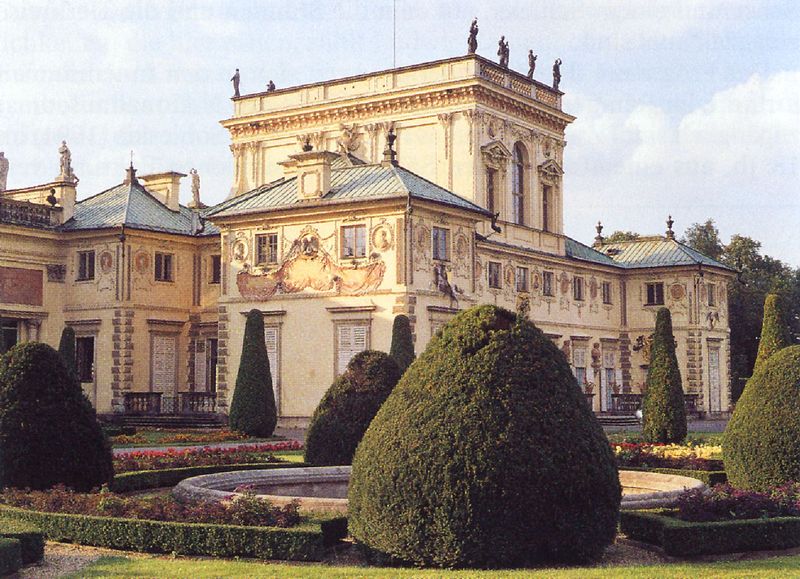
Titel: Warschau, Schloss Wilanów, Übersichtsplan Parkanlage
Standort: Warschau, Schloss Wilanów (EU - PL)
Schlagwörter: baum, himmel, wolken, blume, blumen, fenster, tür, dach, gebäude, haus, park, rasen, rose, rosen, schloss, malerei, ornament, architektur, barock, portrait, busch, büsche, figur, brunnen, fensterläden, kamin, rundbild, schornstein, turm, garten, skulptur, springbrunnen, fassade, türen, dächer, giebel, hecke, figuren, treppe, treppen, wandmalerei, stuck, geländer, foto, eingang, palast, balustrade, rückseite, photo, statuen, klassisch, buchsbaum, buchsbäume, parc, staturen, fnesterläden, parkseite